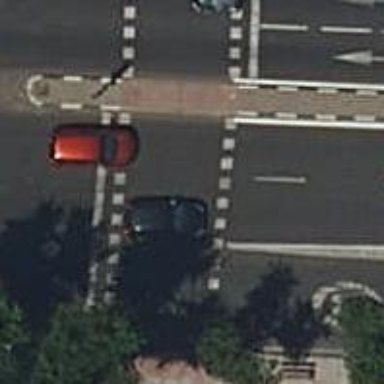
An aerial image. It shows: Road crossing with traffic signals.